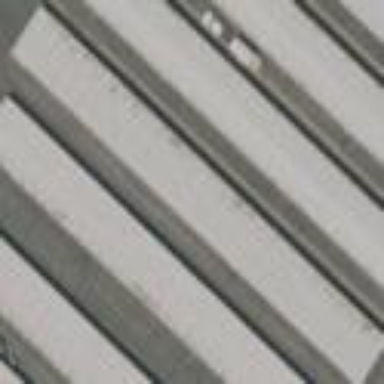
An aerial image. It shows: Warehouse building used for storing goods.